Question: I want to get the title of some UTF-8 sites. I got them but when I want to use them (in main work as ajax response) here, for example, echo the contents, the browser is set to UTF-8 but it does not show correctly, where is the problem?
I test all below solution but not work correctly in below webistes
It not return utf-8 for me in below wesites
<URL>
<URL>
<URL>
<URL>
'''
$url='http://farhangipress.ir/detail/News/6753';
$html = file_get_contents_curl($url);
if ($html) {
//parsing begins here:
$doc = new DOMDocument();
@$doc->loadHTML($html);
$nodes = $doc->getElementsByTagName('title');
//get and display what you need:
$title = $nodes->item(0)->nodeValue;
$title=iconv(mb_detect_encoding($title, mb_detect_order(), true), "UTF-8", $title);
echo $title;
.....
'''
my file_get_contents_curl is :
'''
function file_get_contents_curl($url) {
$ch = curl_init();
curl_setopt($ch, CURLOPT_HEADER, 0);
curl_setopt($ch, CURLOPT_RETURNTRANSFER, 1);
curl_setopt($ch, CURLOPT_URL, $url);
curl_setopt($ch, CURLOPT_FOLLOWLOCATION, 1);
curl_setopt($ch, CURLOPT_SSL_VERIFYPEER, false);
$data = curl_exec($ch);
$info = curl_getinfo($ch, CURLINFO_CONTENT_TYPE);
//checking mime types
if (strstr($info, 'text/html')) {
curl_close($ch);
return $data;
} else {
return false;
}
}
'''

First I tried:
'''
$title = $nodes->item(0)->nodeValue;
echo $title;
'''
But is was not working correctly.
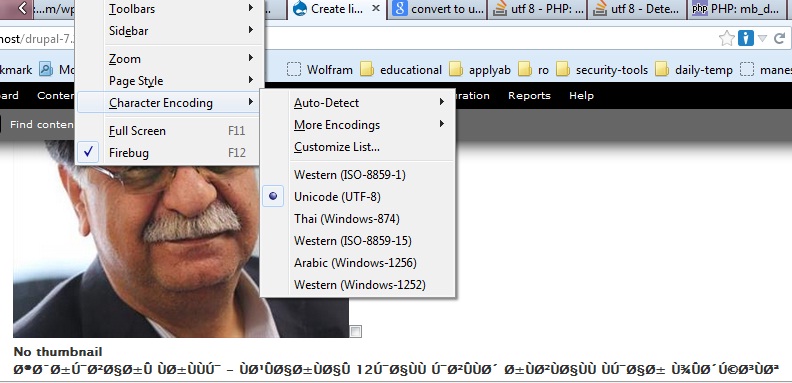
Answer: You're only feeding a string of HTML to DOMDocument - it has no idea what charset it is in.
There are a couple of ways a website can tell you what charset it's content is in:
- 'Content-Type: text/html; charset=utf-8'- '<meta http-equiv="Content-Type" content="text/html; charset=utf-8">'
The first (HTTP header) is quite useless in this context: 'file_get_contents_curl()' reads the data from the server and returns only the content, which it feeds to DOMDocument - DOMDocument has no idea what tha HTTP headers were.
The second will be correctly tell DOMDocument what charset the content is in, but will likely not be present in a lot of websites (since HTTP header will already tell a browser what charset the content is in, there is often no need to also add the HTML meta-attr)
So in order to actually let DOMDocument know of the charset the HTML is in, you can either:
- - '<?xml encoding="utf-8" ?>'- 'mb_convert_encoding()'
So this should work:
'''
$doc = new DOMDocument();
$html = '<?xml encoding="utf-8" ?>' . $html;
$doc->loadHTML($html);
'''
or
'''
$doc = new DOMDocument();
$html = mb_convert_encoding( $html, 'HTML-ENTITIES', 'UTF-8' );
$doc->loadHTML($html);
'''
or even this should work, but strictly speaking, meta tags belong in '<head>' (not in front of the entire HTML)
'''
$doc = new DOMDocument();
$html = '<meta http-equiv="Content-Type" content="text/html; charset=utf-8">' . $html;
$doc->loadHTML($html);
'''
Note that passing the encoding as 2nd argument to DOMDocument's constructor will work:
'''
$doc = new DOMDocument('1.0', 'UTF-8'); // won't work!
'''